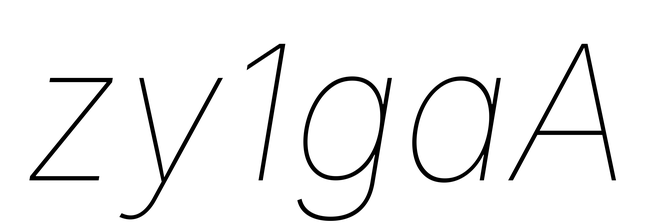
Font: Inter-Italic_Thin_Italic